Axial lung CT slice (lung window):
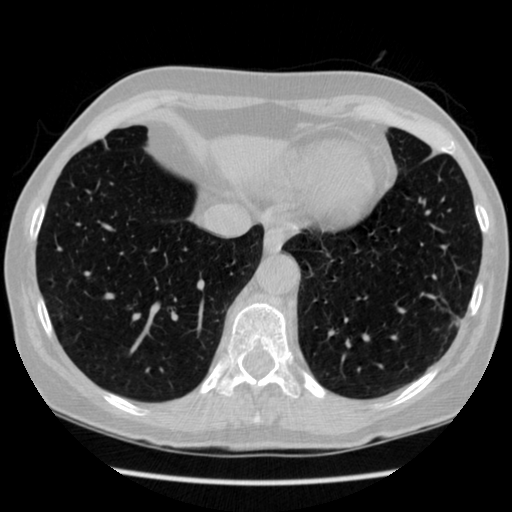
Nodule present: no